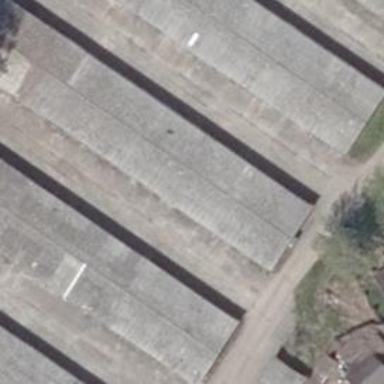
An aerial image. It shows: Group of garages.